Field crop: maize
Growth stage: 2
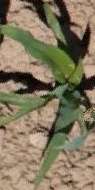
Species: maize